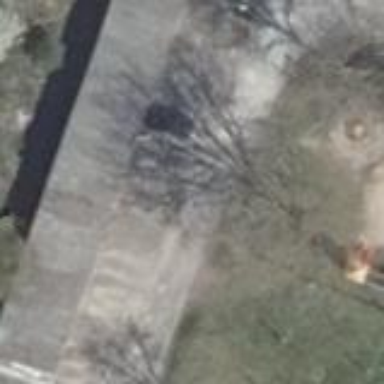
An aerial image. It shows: Group of garages.